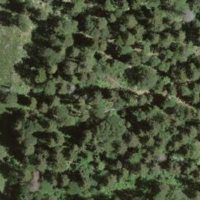
EUNIS habitat code: 44
Species observed at this site:
Rosa pendulina